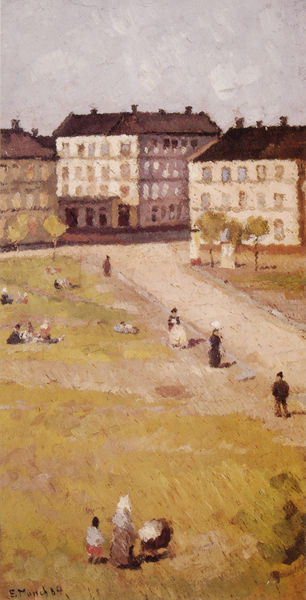
Titel: Nachmittag auf dem Olaf Ryes Platz
Künstler: Edvard Munch
Standort: Stockholm
Institution: Moderna Museet
Schlagwörter: baum, blätter, gemälde, himmel, laub, mann, schatten, weiß, bäume, grün, impressionismus, landschaft, menschen, ocker, sand, sitzen, stadt, ausschnitt, braun, fenster, frau, grau, licht, strasse, tür, dach, gras, haus, park, rasen, rot, weg, wiese, beige, leute, signatur, öl, häuser, sonne, wege, familie, kind, mutter, kamin, kamine, kinder, schornstein, stock, garten, sommer, fassade, passanten, wohnhäuser, dorf, dächer, schornsteine, allee, ausflug, picknick, spazieren, fußgänger, platz, vogelperspektive, wagen, detail, frühling, grass, gruppen, stadtrand, spaziergang, munch, staub, baumgruppe, karg, stadtlandschaft, siedlung, etagen, tpr, kinderwagen, stockwerke, familien, grünflächen, stadtpark, hochhäuser, häusser, gouvernante, miethäuser, hoftor, siedlungs